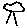
Label: tree